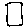
Label: square